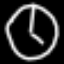
Label: clock